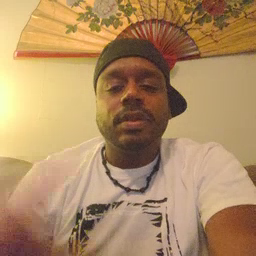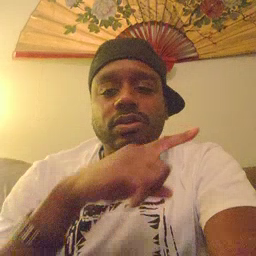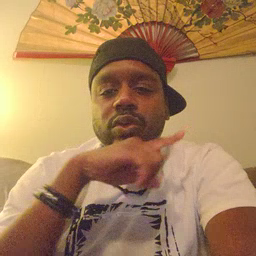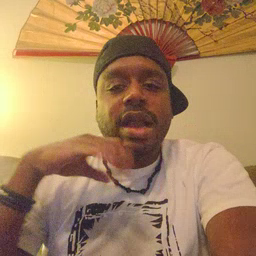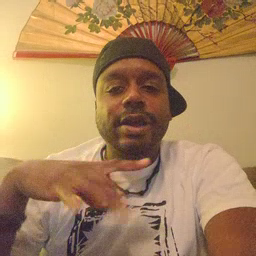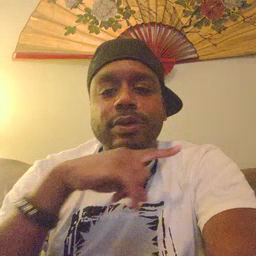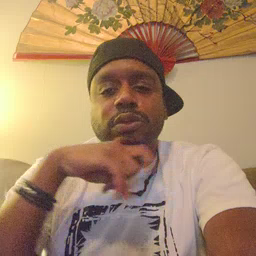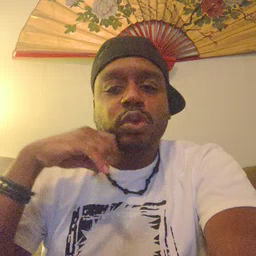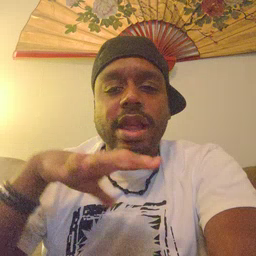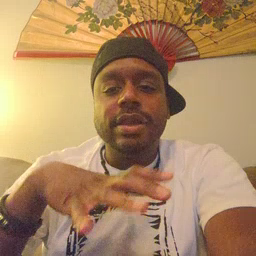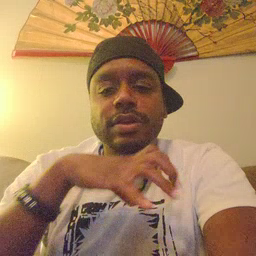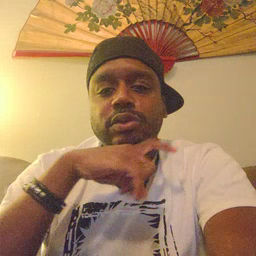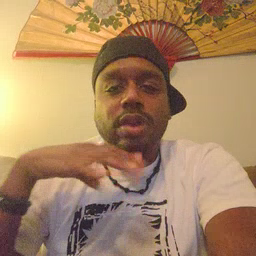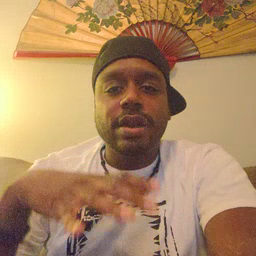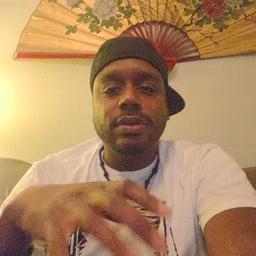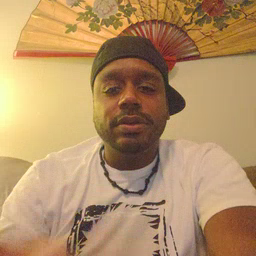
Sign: dryer